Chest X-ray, PA view. Patient: 57 years old, sex F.
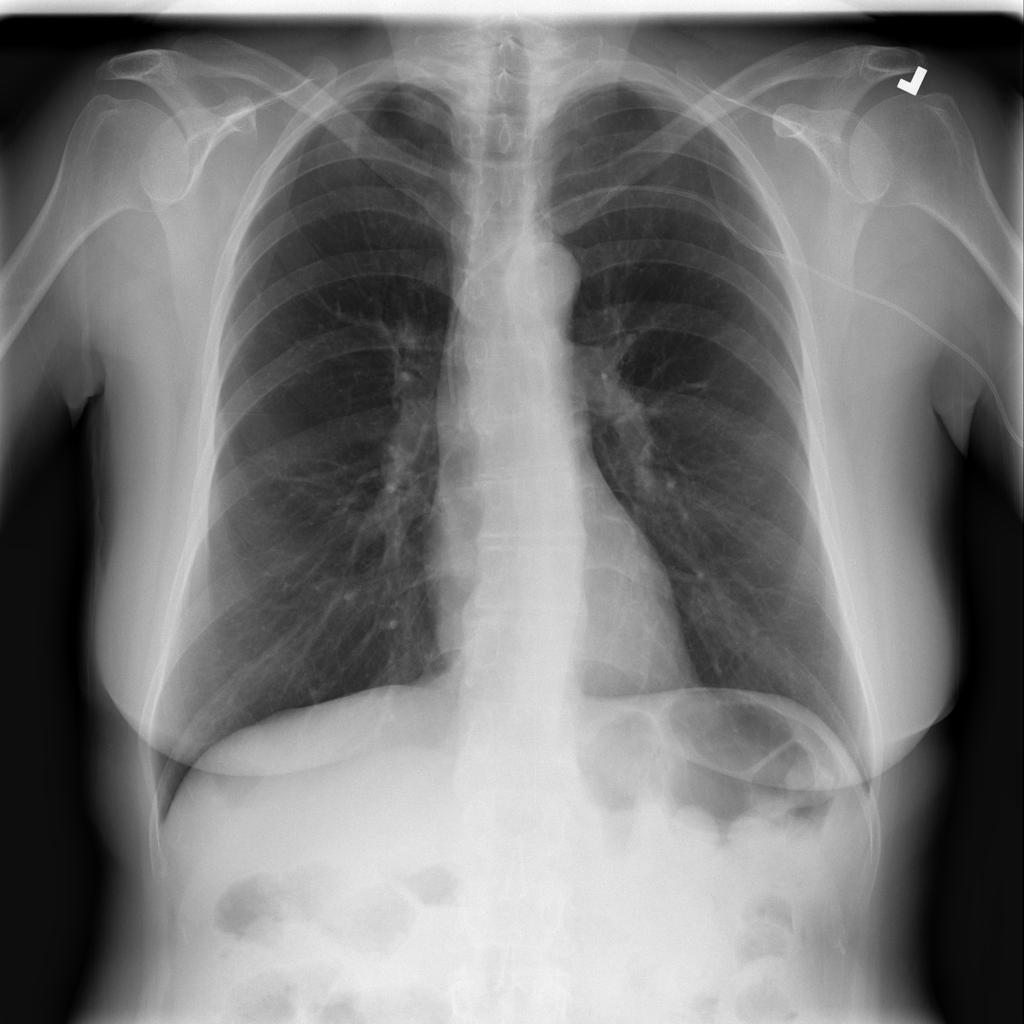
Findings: No Finding